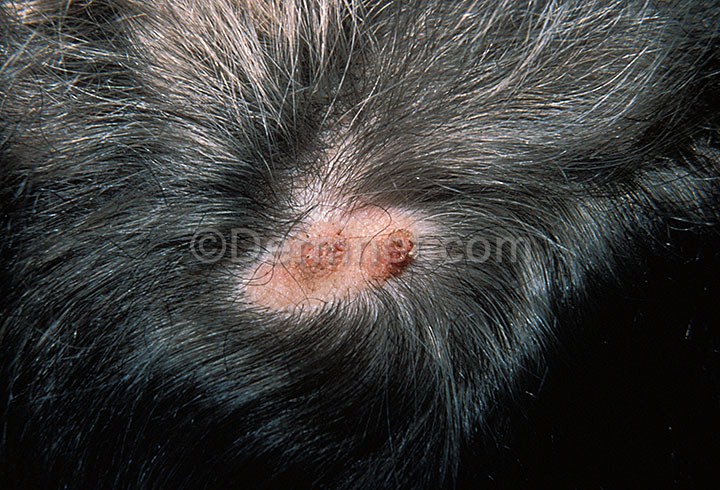
Disease: Seborrheic Keratoses and other Benign Tumors